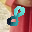
Label: 8